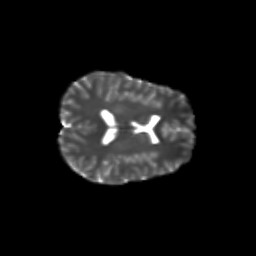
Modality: T2w
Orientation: axial
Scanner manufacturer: siemens
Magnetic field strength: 3 T
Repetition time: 9.2 s
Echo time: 0.084 s